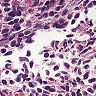
Metastatic tissue present: no